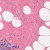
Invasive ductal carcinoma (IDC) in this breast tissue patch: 0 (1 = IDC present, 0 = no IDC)